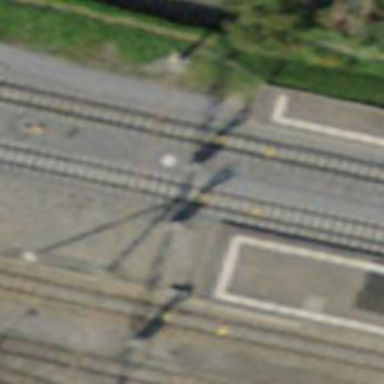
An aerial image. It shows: Railway signal.